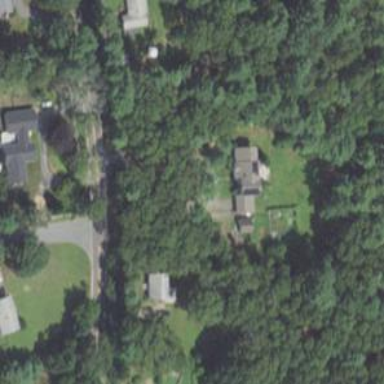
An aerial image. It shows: Driveway.